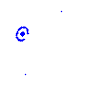
Particle: pion